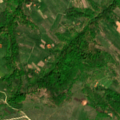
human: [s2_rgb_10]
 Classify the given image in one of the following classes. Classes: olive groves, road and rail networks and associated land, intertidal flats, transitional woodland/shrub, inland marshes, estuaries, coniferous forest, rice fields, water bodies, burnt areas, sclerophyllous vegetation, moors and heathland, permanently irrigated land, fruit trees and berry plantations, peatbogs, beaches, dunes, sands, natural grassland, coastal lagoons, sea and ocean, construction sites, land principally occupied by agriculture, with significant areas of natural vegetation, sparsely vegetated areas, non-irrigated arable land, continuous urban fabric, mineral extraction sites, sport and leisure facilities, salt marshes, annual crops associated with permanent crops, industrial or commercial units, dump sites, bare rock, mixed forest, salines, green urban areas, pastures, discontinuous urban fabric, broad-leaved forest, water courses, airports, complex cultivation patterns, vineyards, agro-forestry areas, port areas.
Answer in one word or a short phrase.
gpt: pastures, complex cultivation patterns, land principally occupied by agriculture, with significant areas of natural vegetation, broad-leaved forest